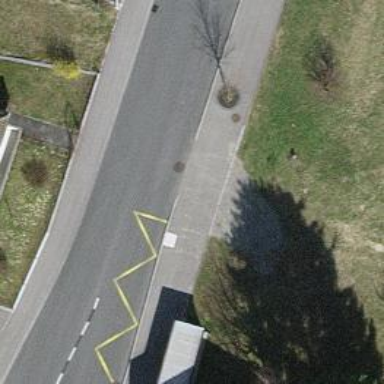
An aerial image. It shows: Platform for public transport is situated by the road.